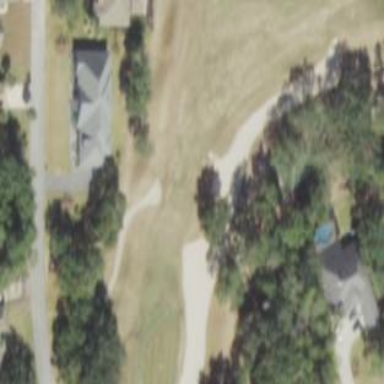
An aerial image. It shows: Sand bunker on golf course.